Question: I am about to make a UML activity diagram for an old program, full of 'goto'.
The program I'm going to model is constructed as in the example. First, it make something, then it check the error flag. And if the error flag is set, it writes an error code to a log and possibly go to another place in the program.
'''
// When error, the program generate a Trap and then go to 1000
err = Foo(A,B,C)
if (err != 0)
{
CTrap(2000,err,A,B,C)
goto(1000)
}
// When error, the program generate a trap and continue
err = Foo2(A,B,C)
if (err != 0)
{
CTrap(2000,err,A,B,C)
}
'''
'CTrap' writes an error code to the log, and I want the activity diagram to show the error codes that each activity can generate and when.
Now I have tried modeled this with countless of decisions and merges and added an action for each error code that is written to the log. But it is almost impossible to follow the program then. I could remove the action for the error codes, but then I lose important information. And it is then still countless decisions and merge. I wonder if there is any notation that I can use to simplify it somehow. So it shows the error codes that can be generated and when, without having to flood the chart with decisions and merges. If I can use the post-contion on the error flag in any way, or if you can have multiple outputs from a campaign with conditions on?
I've experimented a bit by placing information about error codes (Trap) in the comments. I do not know if it is possible to write as I have done?
And can I have different outputs from an activity that I have done in some places?
Then I wonder if I've been using the "Write Variable" correct?
This has been said one experiment, and not a complete diagram.
The functions that is prefixed with BFX is system functions, and function prefixed with BX2 are functions associated with this program.
All merge is a GOTO destination. For example the merge called 8100 is a part of the program that handle error situations that you go to with 'GOTO 8100'

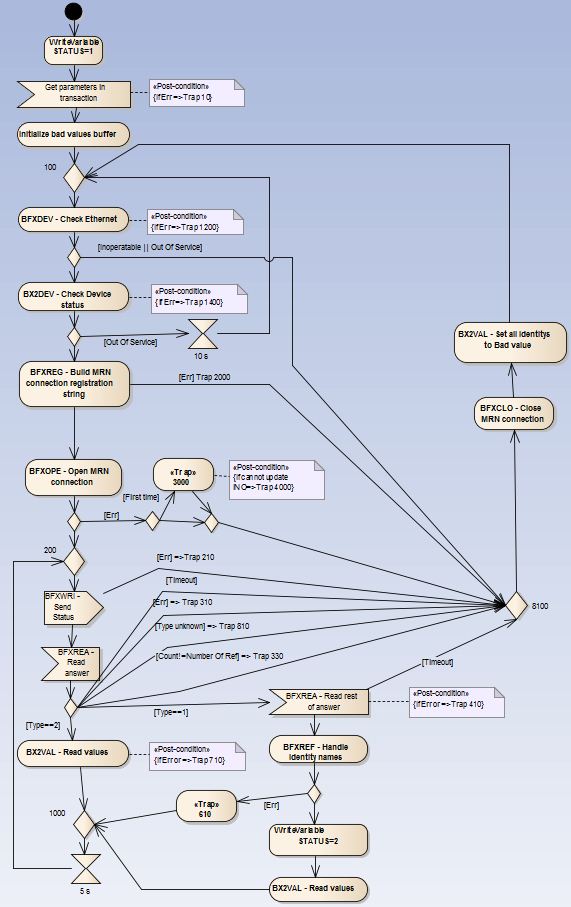
Answer: You can do this using multiple activity diagrams. From your code, you don't want to show the possible errors on the top level diagram, but on the diagram that shows 'CTrap' you can show the possible error codes and what they do.
If you want to show all the information in one diagram there is nothing you can do - the diagram will become pretty cluttered.
Edit (after addition of diagram): you can concatenate the guards in the links so instead of having 4 links outgoing from the junction you get one. Don't think that there is anything else that you can do.